Field crop: tomato
Growth stage: 2
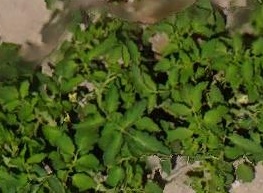
Species: tomato